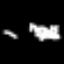
Label: hourglass